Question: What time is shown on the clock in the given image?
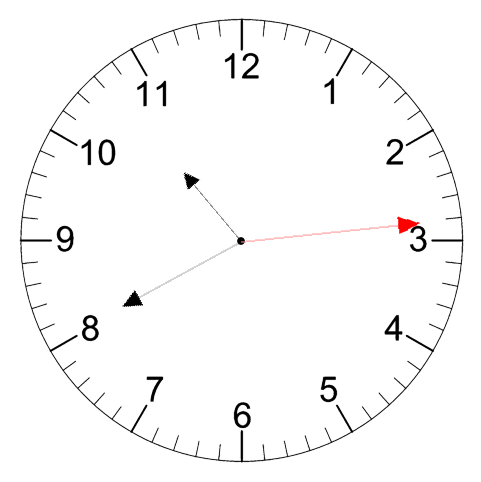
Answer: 10:40:14